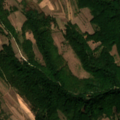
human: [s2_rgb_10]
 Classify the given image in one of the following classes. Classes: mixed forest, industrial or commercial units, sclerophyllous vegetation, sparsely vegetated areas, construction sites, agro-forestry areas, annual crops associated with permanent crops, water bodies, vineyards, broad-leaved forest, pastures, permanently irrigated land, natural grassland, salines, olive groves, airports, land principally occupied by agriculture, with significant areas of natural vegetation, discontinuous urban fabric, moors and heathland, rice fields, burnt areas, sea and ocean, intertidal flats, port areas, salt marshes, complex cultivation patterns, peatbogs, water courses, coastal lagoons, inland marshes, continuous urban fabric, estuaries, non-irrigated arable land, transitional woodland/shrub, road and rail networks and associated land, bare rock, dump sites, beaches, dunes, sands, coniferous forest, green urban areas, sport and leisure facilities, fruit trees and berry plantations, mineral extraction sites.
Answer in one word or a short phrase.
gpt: complex cultivation patterns, land principally occupied by agriculture, with significant areas of natural vegetation, broad-leaved forest, transitional woodland/shrub